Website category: phone
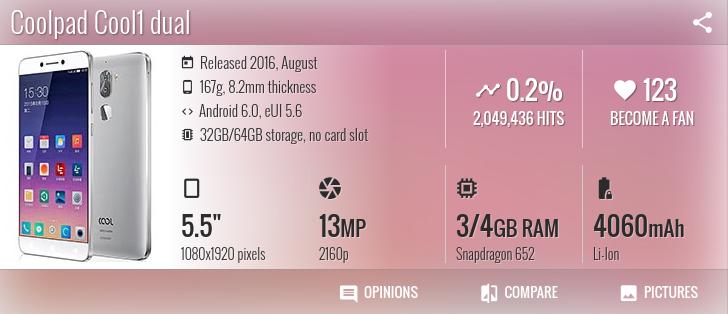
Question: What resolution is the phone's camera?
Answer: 2160p

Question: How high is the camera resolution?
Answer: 2160p

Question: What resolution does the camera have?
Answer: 2160p

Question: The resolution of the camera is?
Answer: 2160p

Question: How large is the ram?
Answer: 3/4 GB RAM

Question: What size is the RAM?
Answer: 3/4 GB RAM

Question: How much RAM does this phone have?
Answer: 3/4 GB RAM

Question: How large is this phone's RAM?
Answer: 3/4 GB RAM

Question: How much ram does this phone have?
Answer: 3/4 GB RAM

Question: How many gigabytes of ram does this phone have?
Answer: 3/4 GB RAM

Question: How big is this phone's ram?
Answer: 3/4 GB RAM

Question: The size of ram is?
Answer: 3/4 GB RAM

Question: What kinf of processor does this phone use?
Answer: Snapdragon 652

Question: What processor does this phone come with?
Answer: Snapdragon 652

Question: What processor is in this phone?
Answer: Snapdragon 652

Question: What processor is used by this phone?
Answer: Snapdragon 652

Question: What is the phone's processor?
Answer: Snapdragon 652

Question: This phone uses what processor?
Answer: Snapdragon 652

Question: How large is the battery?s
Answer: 4060 mAh

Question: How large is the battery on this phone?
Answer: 4060 mAh

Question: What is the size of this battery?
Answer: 4060 mAh

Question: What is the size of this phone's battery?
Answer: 4060 mAh

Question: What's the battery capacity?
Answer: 4060 mAh

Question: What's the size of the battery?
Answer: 4060 mAh

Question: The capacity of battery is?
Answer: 4060 mAh